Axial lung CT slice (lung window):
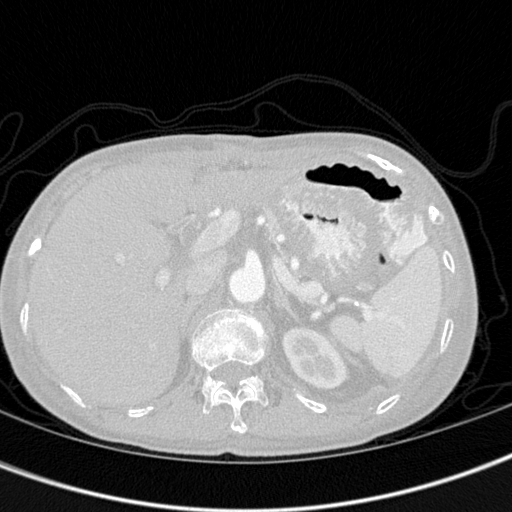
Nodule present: no